Question: I have the following structure of my database, implementing a simple EAV model (see pic):

My 'product' has a 'type', which through the junction table restricts 'prop_names', available for this product. And here everything is clear.
BUT:
Then I've added a 'prop_values' table to keep the properties values for each product. It has reference to 'products' through 'prod_sku' and to 'prop_names' through 'prop_id'. And here the problem comes: One can add to any product any properties - even those, which are not allowed for this product type. Also, there can be duplications - two or more same properties for a single product.
Is there any way to restrict this on the database level?
After the @BillKarvin's answer, I've tried the below CREATE code, but failed with the 'Foreign key constraint is incorrectly formed' error when creating the last table ('property_values').
I have found my error - I forgot to add a KEY to the 'products' table. Below is the corrected (working) version of my code:
'''
CREATE TABLE product_types (
id INT PRIMARY KEY,
product_type varchar(50) NOT NULL,
block_css_id varchar(50) NOT NULL,
block_description varchar(50) NOT NULL
);
CREATE TABLE products (
sku varchar(50) PRIMARY KEY,
name varchar(50) NOT NULL,
price decimal(20,2) unsigned NOT NULL,
id_product_type INT NOT NULL,
FOREIGN KEY (id_product_type) REFERENCES product_types (id),
KEY (sku, id_product_type)
);
CREATE TABLE property_names (
id INT PRIMARY KEY,
property_name varchar(50) NOT NULL,
property_css_id varchar(50) NOT NULL,
property_input_name varchar(50) NOT NULL
);
CREATE TABLE junction_ptype_propname (
id_productt_type INT NOT NULL,
id_property_name INT NOT NULL,
PRIMARY KEY (id_productt_type, id_property_name),
FOREIGN KEY (id_productt_type) REFERENCES product_types (id),
FOREIGN KEY (id_property_name) REFERENCES property_names (id)
);
CREATE TABLE property_values (
id INT NOT NULL PRIMARY KEY,
product_sku varchar(50) NOT NULL,
property_id INT NOT NULL,
property_value decimal(20,2) NOT NULL DEFAULT 0.00,
id_prod_type INT NOT NULL,
UNIQUE KEY (product_sku, property_id),
FOREIGN KEY (product_sku, id_prod_type) REFERENCES products (sku, id_product_type),
FOREIGN KEY (property_id, id_prod_type) REFERENCES junction_ptype_propname (id_property_name, id_productt_type)
);
'''
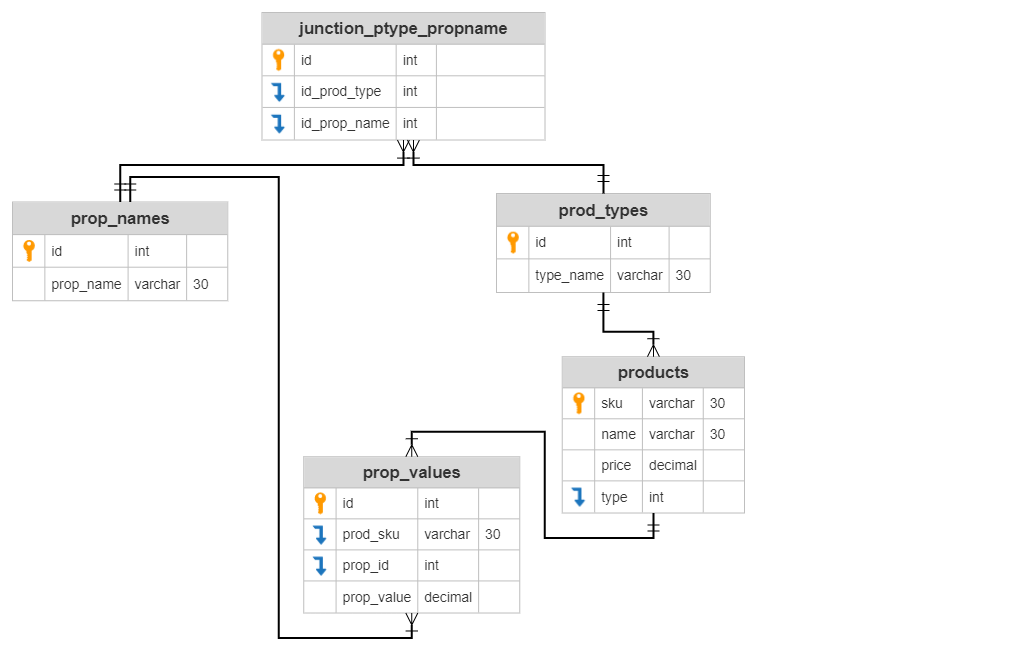
Answer: I would design this in the following way:
<URL>
There are few important differences from your model:
- 'prop_values' has a unique key on '(prod_sku, prop_id)' so you can only have one instance of a given property per product sku.- 'prop_values' has a 'prod_type' column, and this references 'products', using both columns '(sku, prod_type)'.- 'prop_values' has a compound foreign key to 'junction_ptype_propname' instead of 'prop_name'.
Now the 'prod_type' in 'prop_values' can have a single value per row, and it must reference the correct product type in both the 'products' table and the 'junction_ptype_propname' table. So it is constrained to be a valid property for the given product, and a valid property for the product type. You therefore cannot add a property to a product that isn't legitimate for that product's type.
Here's the DDL:
'''
create table prod_types (
id int primary key,
type_name varchar(30) not null
);
create table products (
sku varchar(30) primary key,
name varchar(30) not null,
type int not null,
foreign key (type) references prod_types(id),
key(sku, type)
);
create table prop_names (
id int primary key,
prop_name varchar(30) not null
);
create table junction_ptype_propname (
id_prop_name int not null,
id_prod_type int not null,
primary key (id_prop_name, id_prod_type),
foreign key (id_prod_type) references prod_types(id),
foreign key (id_prop_name) references prop_names(id)
);
create table prop_values (
id int primary key,
prod_sku varchar(30) not null,
prod_type int not null,
prop_id int not null,
prop_value decimal not null,
unique key (prod_sku, prop_id),
foreign key (prod_sku, prod_type) references products(sku, type),
foreign key (prop_id, prod_type) references junction_ptype_propname(id_prop_name, id_prod_type)
);
'''
This question is fun because it's a case of using Fifth Normal Form. Many articles on database design claim that normal forms past the Third Normal Form aren't used. But your model disproves that.